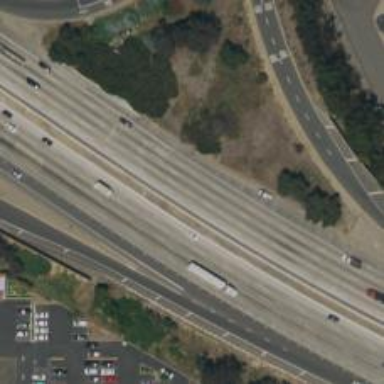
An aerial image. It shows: Motorway.